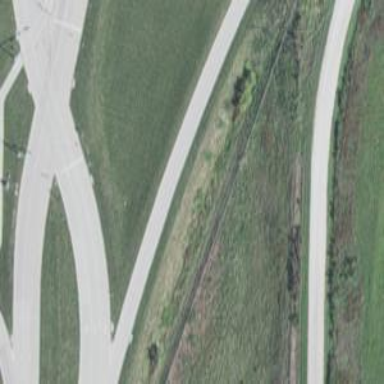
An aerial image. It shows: Motorway link at Diverging Diamond Interchange (DDI) junction.